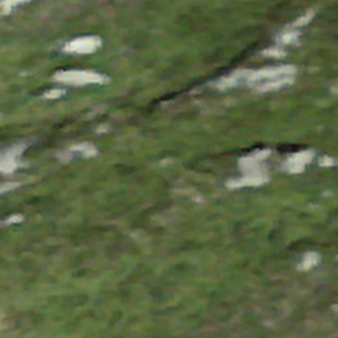
Label: other